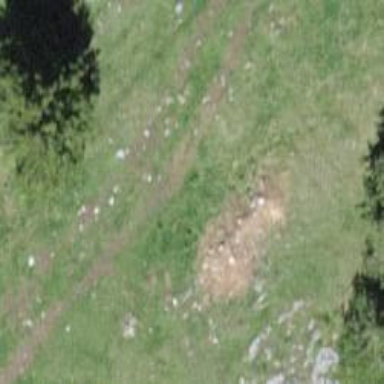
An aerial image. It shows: Needle-leaved tree in natural setting.